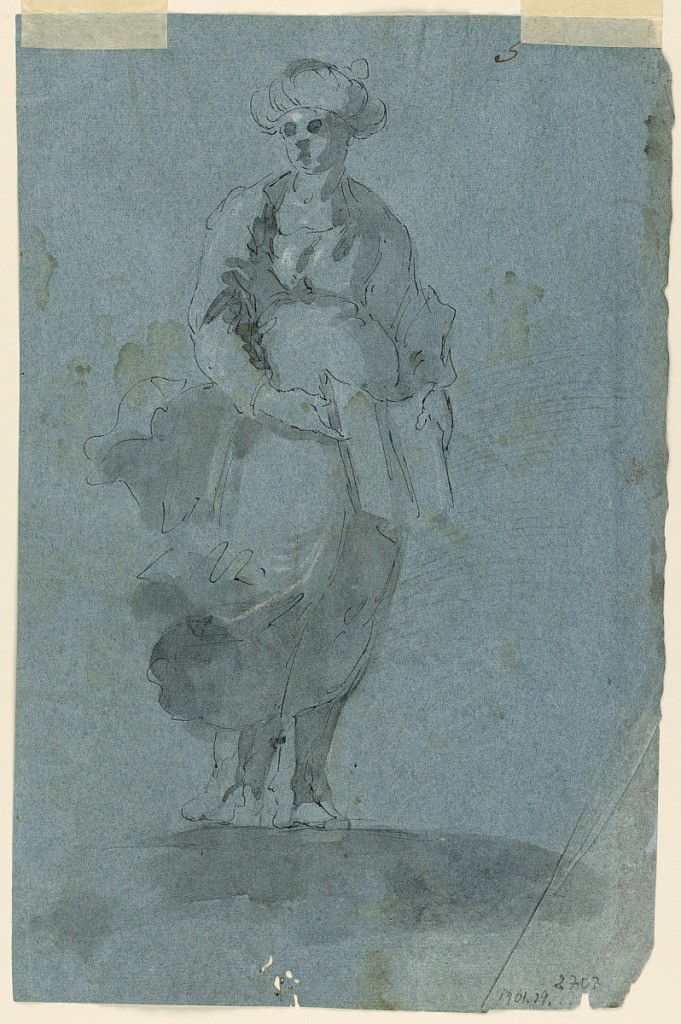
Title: Sketches A) Sibyl (?); B) St. John preaching
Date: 1780
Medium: Pen, ink, brush, grey watercolor, white heightening on rough blue paper
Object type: Drawing
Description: Vertical composition with sketches. A) A standing woman with a turban, shown from the front. She carries an open book in her lowered hands. "5" is written above at right. Reverse: B) St. John is shown from the front sitting. He points with his right hand at heaven. At left is a group of people listening to him; some stand, some sit. At right is the Lamb, standing with its front legs upon the seat of the Precursor. He leans his left arm upon something above which the heads of two elderly men are shown. "6" is written above at right.